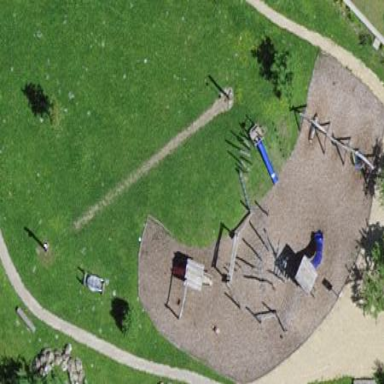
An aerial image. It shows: Playground area for leisure activities on the land.